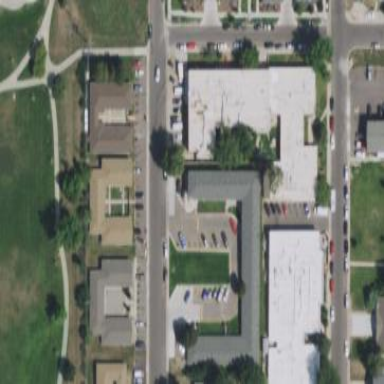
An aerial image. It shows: Nursing home building.